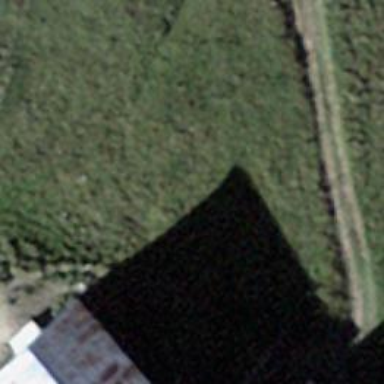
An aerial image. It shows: Farm.